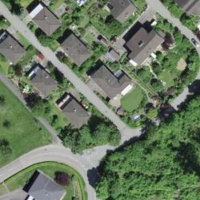
EUNIS habitat code: 55
Species observed at this site:
Lasiommata megera
Andrena hattorfiana
Melitaea cinxia
Vincetoxicum hirundinaria
Boloria dia
Pyronia tithonus